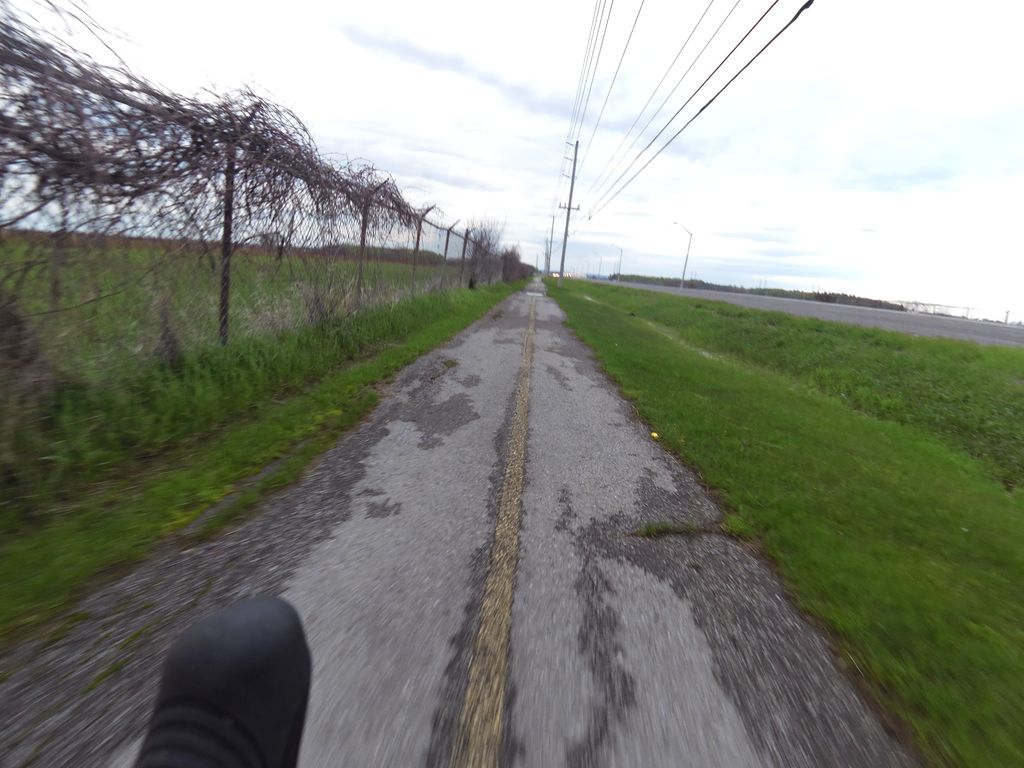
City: ottawa-gatineau